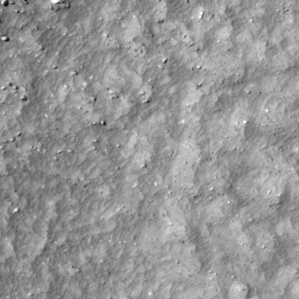
Label: non_frost